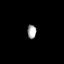
Tissue: prostate
Cell type: Myeloid cells
Senescence score: 0.7429
Nuclear area (px): 124
Mean DAPI intensity: 162.395